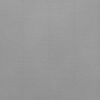
Label: dusty